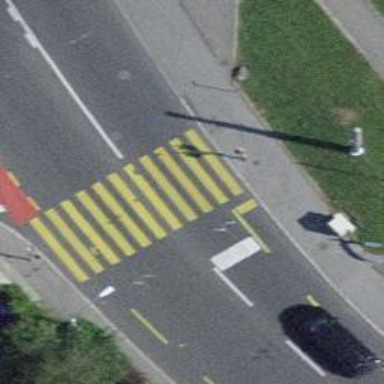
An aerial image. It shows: Zebra crossing controlled by traffic signals with zebra markings.